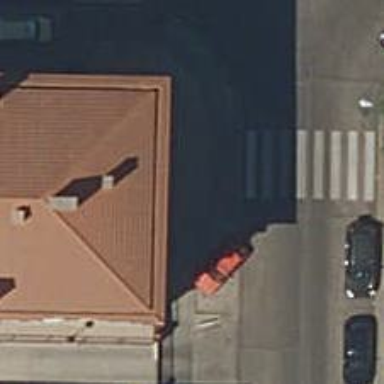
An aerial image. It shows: Sidewalk made of paving stones.